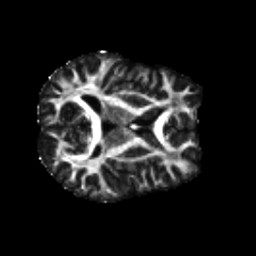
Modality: FA
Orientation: axial
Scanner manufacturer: siemens
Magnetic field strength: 3 T
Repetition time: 4.16 s
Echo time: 0.0806 s